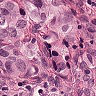
Metastatic tissue present: yes